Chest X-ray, AP view. Patient: 48 years old, sex F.
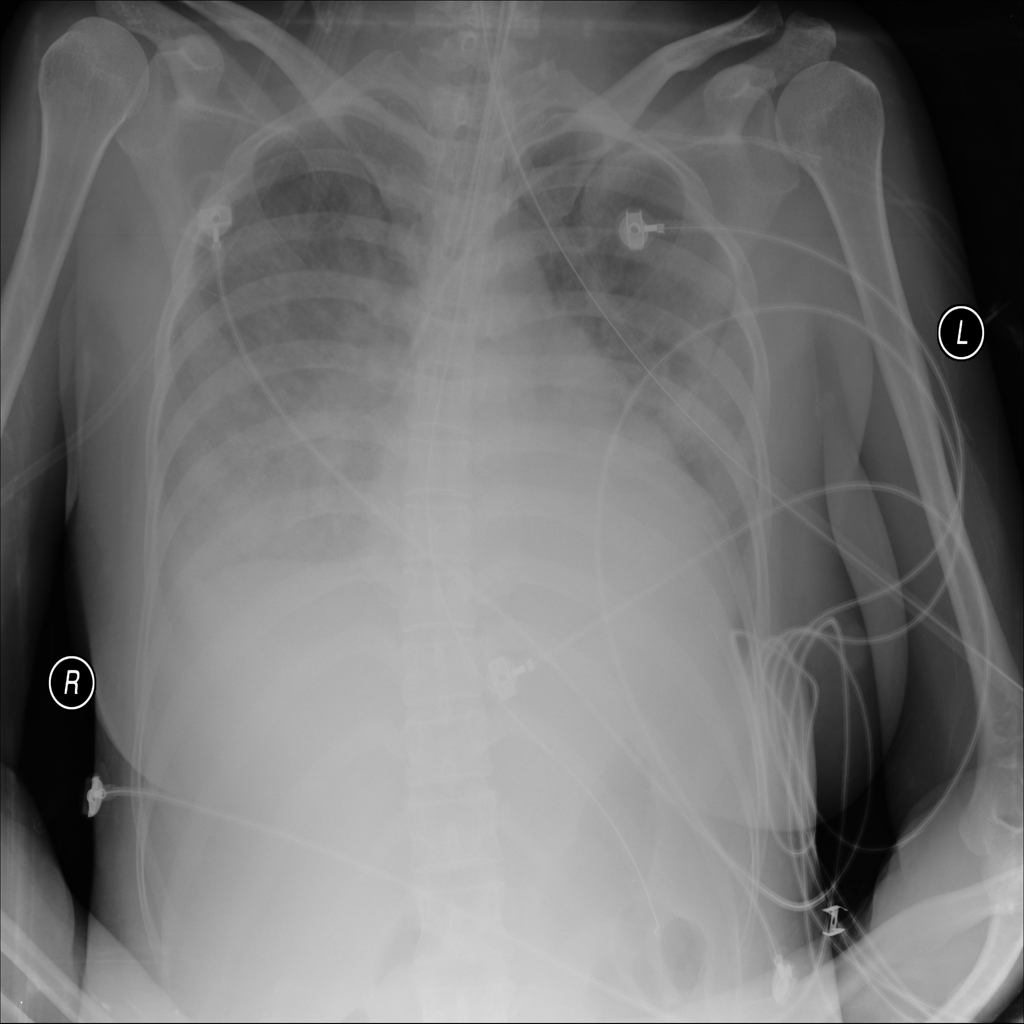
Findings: Edema, Infiltration